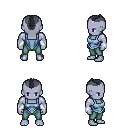
a pixel art fantasy rpg character, male body template, dark elf, purple skin, blue vest, teal pants, raven short mohawk hairstyle, white cloth bracers, four views (front, back, left, right), 2x2 character sprite sheet, small pixel art, hard edges, no anti-aliasing